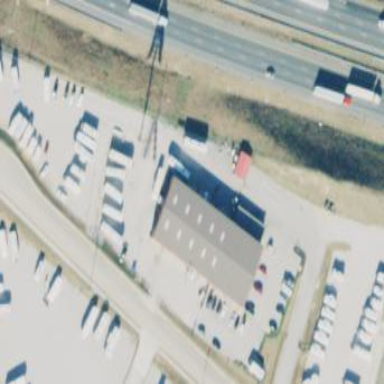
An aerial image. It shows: Caravan shop housed within building.